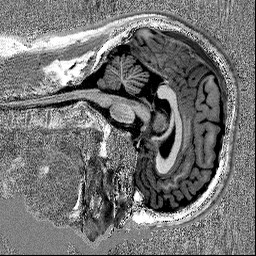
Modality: UNIT1
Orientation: sagittal
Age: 26
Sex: male
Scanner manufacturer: siemens
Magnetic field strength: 3 T
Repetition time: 5 s
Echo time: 0.00298 s